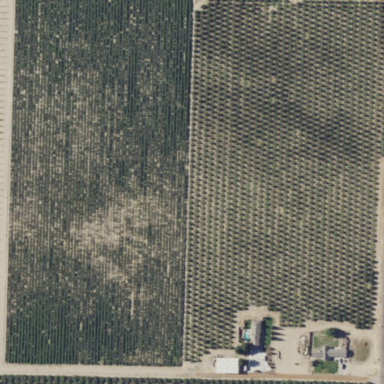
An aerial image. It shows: Vineyard.